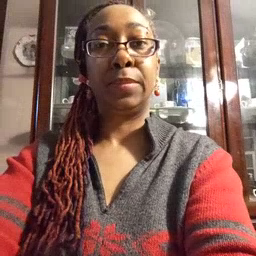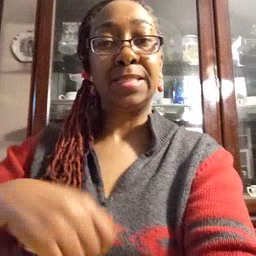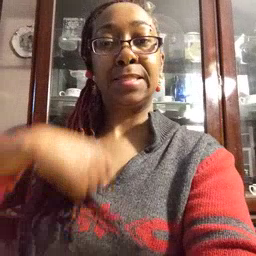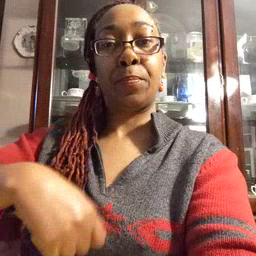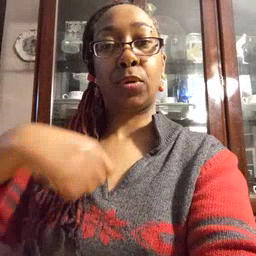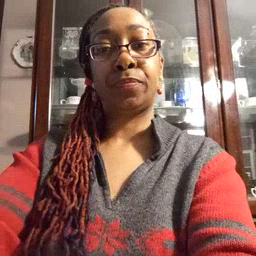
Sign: zipper